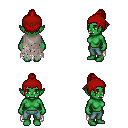
a pixel art fantasy rpg character, female body template, orc, green skin, gray tattered cape, teal pants, red short topknot hairstyle, red bandana, four views (front, back, left, right), 2x2 character sprite sheet, small pixel art, hard edges, no anti-aliasing